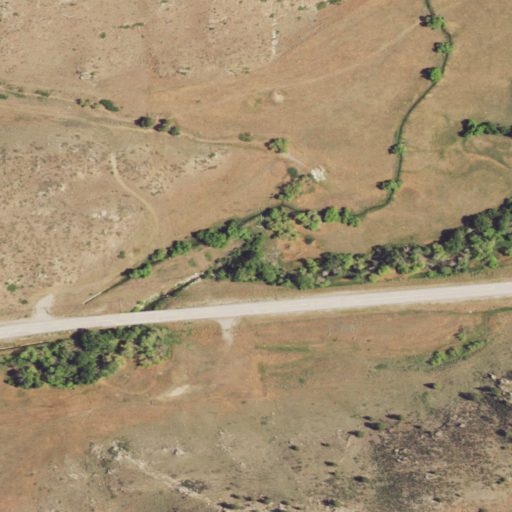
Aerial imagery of valley in Wyoming named North Sybille Canyon containing grassland, shrub, evergreen forest, low intensity development, woody wetlands, medium intensity development, open development, and herbaceous wetlands